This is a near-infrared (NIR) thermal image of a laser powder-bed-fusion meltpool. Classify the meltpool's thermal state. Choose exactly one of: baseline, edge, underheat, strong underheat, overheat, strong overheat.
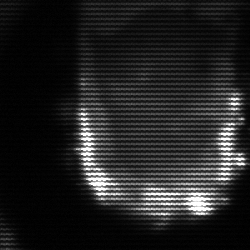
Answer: baseline